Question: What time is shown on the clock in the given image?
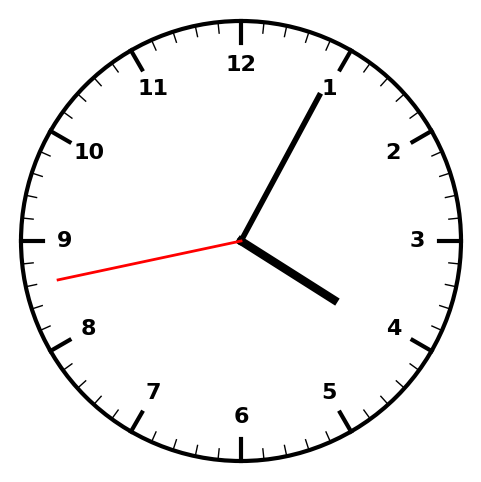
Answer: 04:04:43